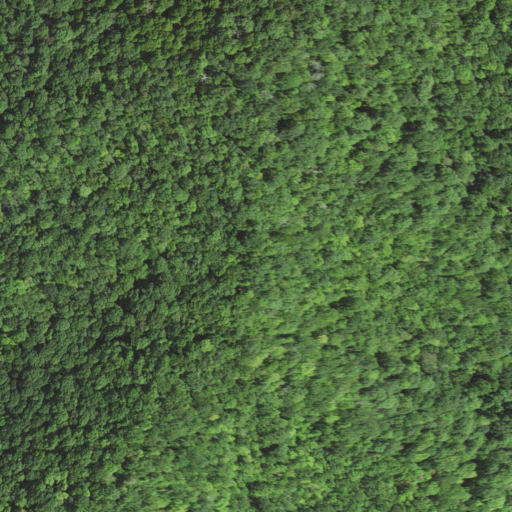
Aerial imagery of ridge(s) in North Carolina named Beal Ridge containing deciduous forest, mixed forest, and evergreen forest